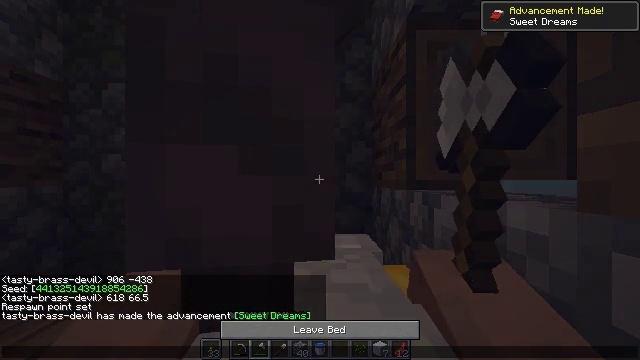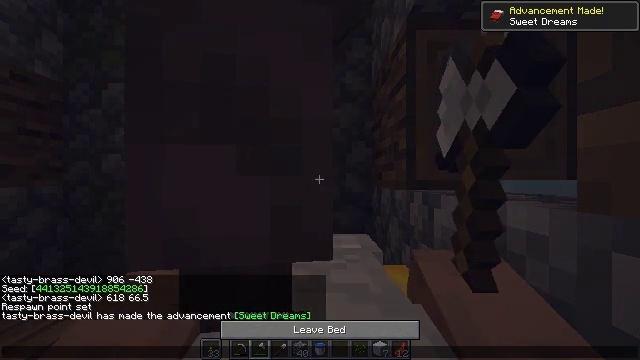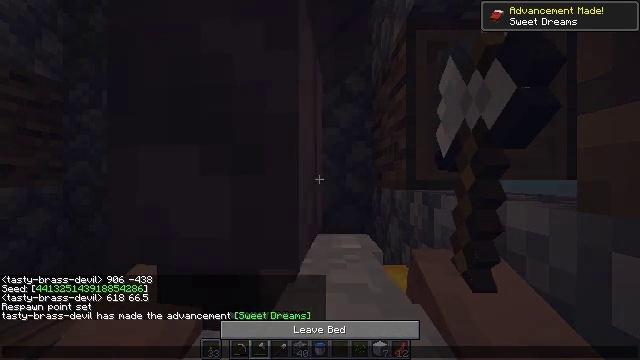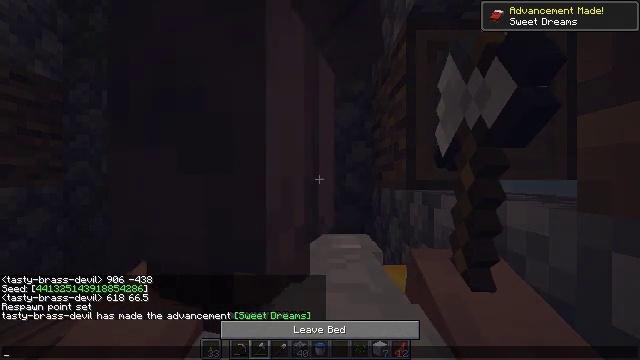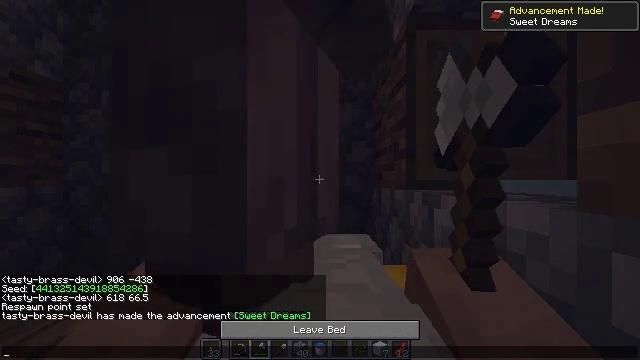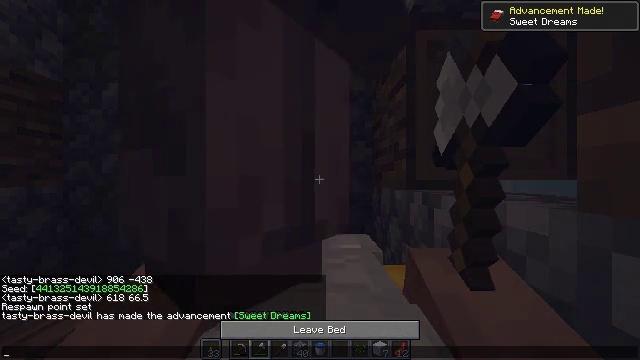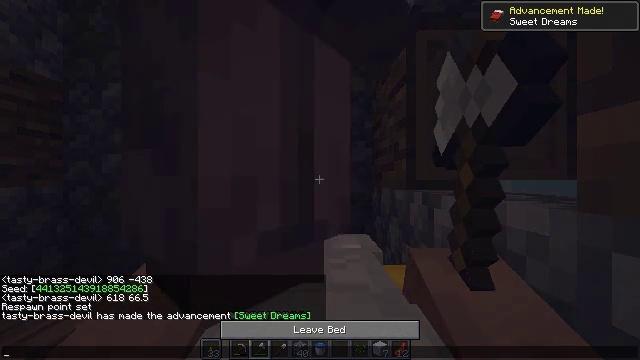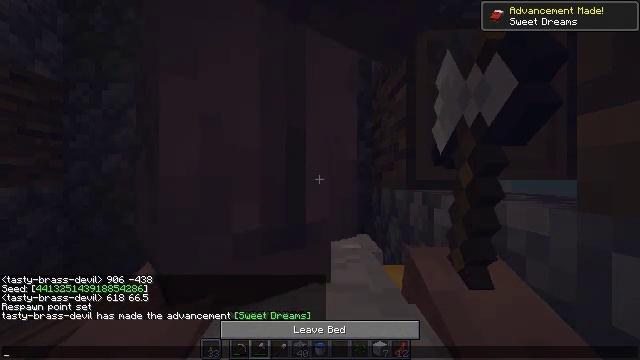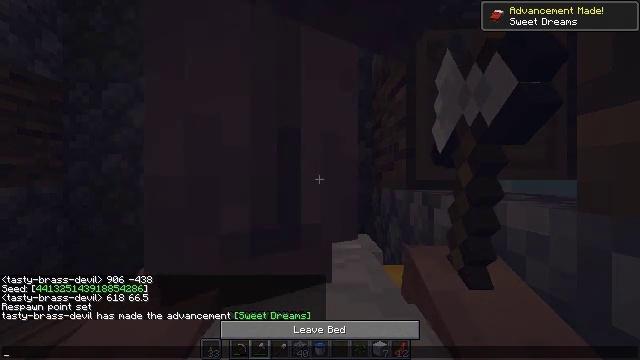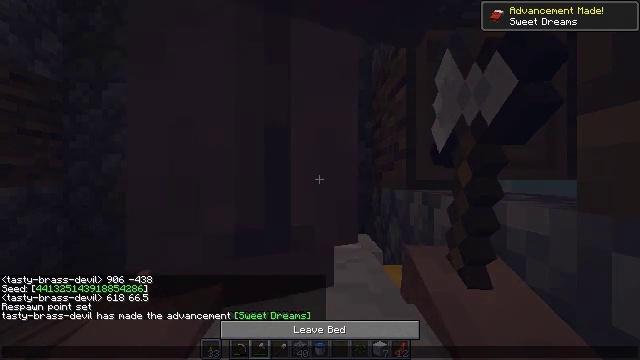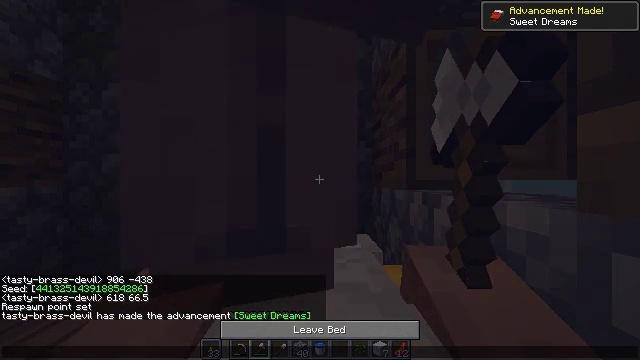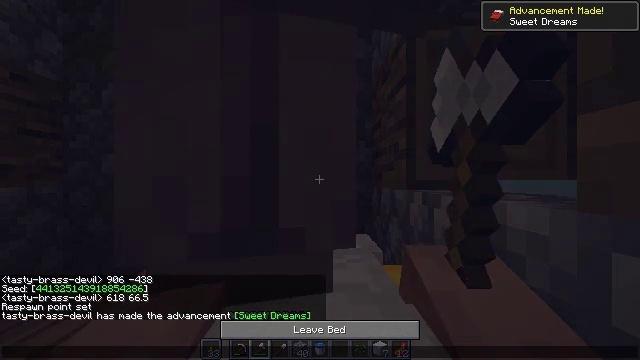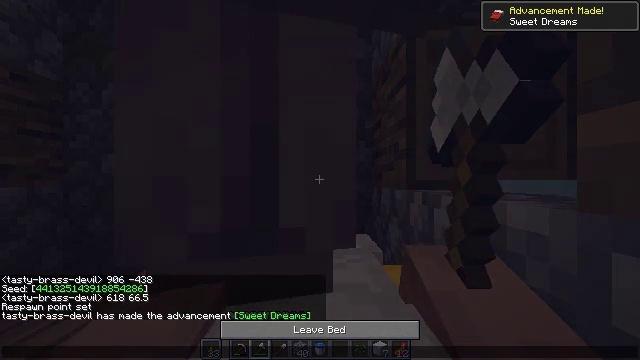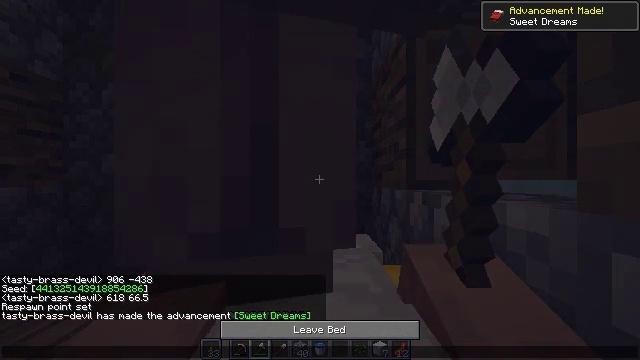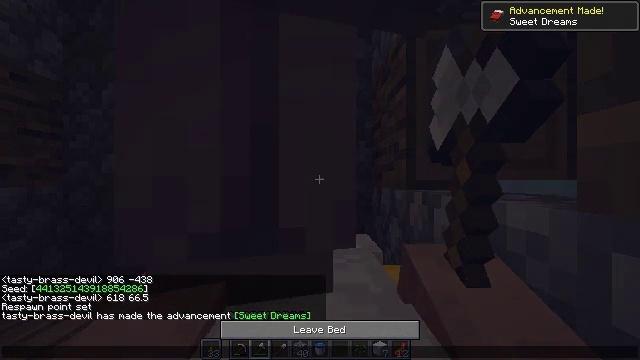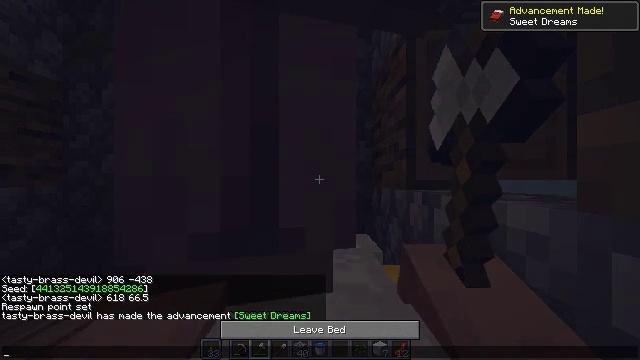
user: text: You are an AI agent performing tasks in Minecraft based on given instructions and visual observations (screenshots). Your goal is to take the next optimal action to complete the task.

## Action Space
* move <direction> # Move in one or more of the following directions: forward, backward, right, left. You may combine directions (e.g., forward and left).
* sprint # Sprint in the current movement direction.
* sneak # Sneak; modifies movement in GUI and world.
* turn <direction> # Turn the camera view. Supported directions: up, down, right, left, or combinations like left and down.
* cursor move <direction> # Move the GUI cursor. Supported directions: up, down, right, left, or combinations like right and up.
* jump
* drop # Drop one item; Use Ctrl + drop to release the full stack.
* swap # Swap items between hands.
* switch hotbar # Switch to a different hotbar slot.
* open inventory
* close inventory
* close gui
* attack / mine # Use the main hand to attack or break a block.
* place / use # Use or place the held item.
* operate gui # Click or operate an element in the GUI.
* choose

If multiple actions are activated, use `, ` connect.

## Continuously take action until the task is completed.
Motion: motion action
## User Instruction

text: Mine a hay block from the field.
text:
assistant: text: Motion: no_op
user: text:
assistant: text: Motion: no_op
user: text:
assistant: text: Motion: no_op
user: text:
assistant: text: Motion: no_op
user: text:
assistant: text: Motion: no_op
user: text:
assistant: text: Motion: no_op
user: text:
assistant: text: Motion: no_op
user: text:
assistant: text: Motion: no_op
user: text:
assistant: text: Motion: no_op
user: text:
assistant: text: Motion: no_op
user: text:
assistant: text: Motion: no_op
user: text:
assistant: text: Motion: no_op
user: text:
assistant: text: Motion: no_op
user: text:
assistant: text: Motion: no_op
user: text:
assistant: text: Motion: no_op
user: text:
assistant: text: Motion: no_op
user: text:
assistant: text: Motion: no_op
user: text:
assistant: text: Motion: no_op
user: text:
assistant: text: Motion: no_op
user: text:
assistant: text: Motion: no_op
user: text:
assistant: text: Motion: no_op
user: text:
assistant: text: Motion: no_op
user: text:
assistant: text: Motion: no_op
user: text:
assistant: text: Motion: no_op
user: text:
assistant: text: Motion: no_op
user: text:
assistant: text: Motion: no_op
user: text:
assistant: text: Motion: no_op
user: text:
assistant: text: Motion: no_op
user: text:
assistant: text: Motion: no_op
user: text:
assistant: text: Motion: no_op